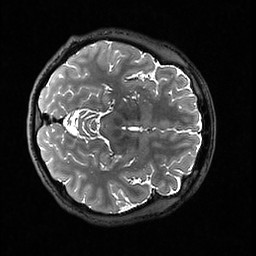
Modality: T2w
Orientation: axial
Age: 34
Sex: female
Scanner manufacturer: ge
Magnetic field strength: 3 T
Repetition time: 3.202 s
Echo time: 0.06589 s